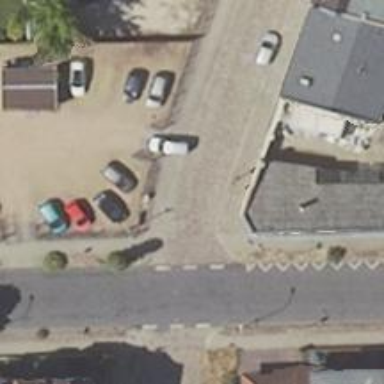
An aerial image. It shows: Footway along the road.